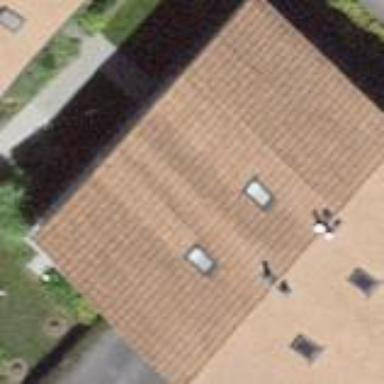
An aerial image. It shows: Residential building.